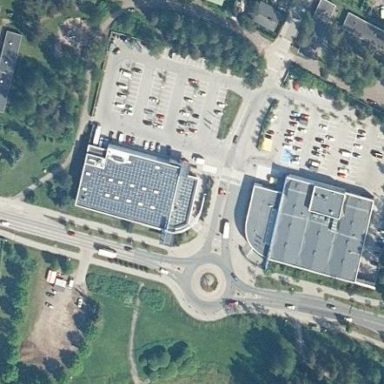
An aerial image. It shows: Retail building.